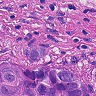
Metastatic tissue present: yes